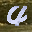
Label: 4